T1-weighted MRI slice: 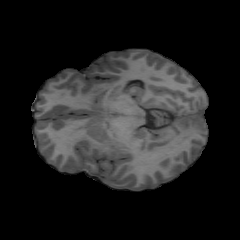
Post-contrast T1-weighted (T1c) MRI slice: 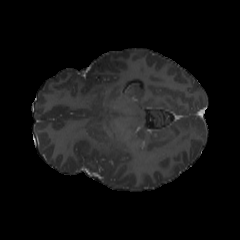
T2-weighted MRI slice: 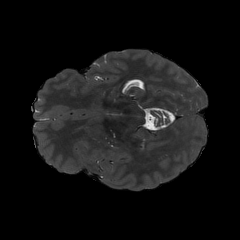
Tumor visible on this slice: no